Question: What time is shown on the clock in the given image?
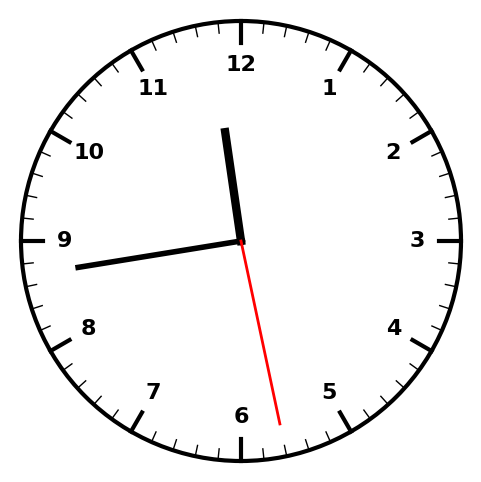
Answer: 11:43:28